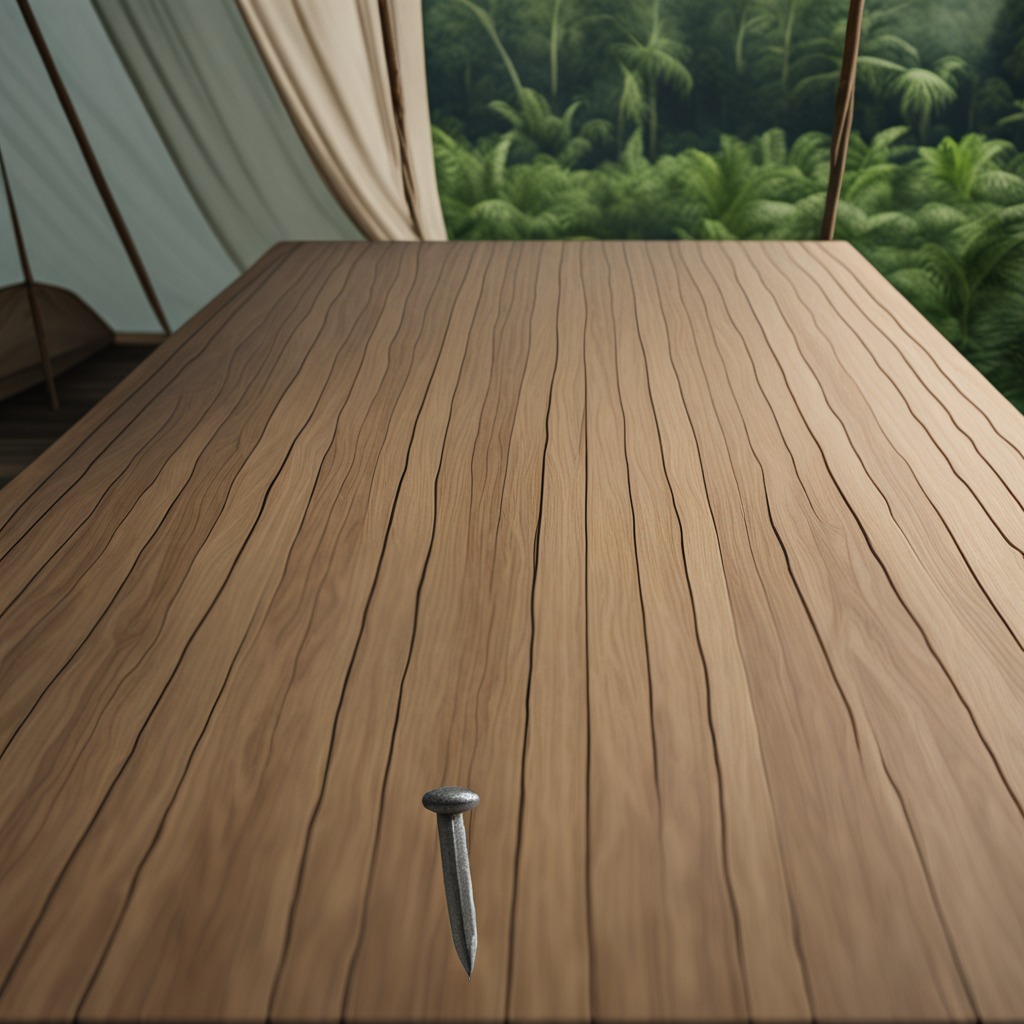
A iron nail is lying on a wooden table inside a jungle field workshop tent.